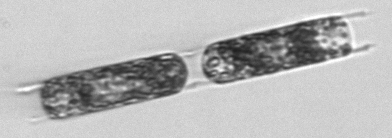
Label: Hemiaulus